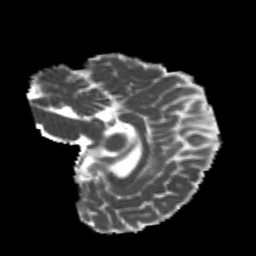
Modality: MD
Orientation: sagittal
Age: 20
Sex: female
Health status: healthy
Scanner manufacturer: philips
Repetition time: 7.389 s
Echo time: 0.08599 s